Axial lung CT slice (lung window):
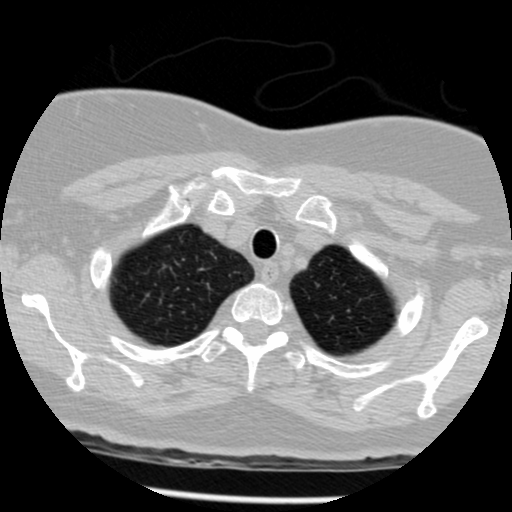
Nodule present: no